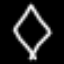
Label: diamond